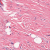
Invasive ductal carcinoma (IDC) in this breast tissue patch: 0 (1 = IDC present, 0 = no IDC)